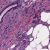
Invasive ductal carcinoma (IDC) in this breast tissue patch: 1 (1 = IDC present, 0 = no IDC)